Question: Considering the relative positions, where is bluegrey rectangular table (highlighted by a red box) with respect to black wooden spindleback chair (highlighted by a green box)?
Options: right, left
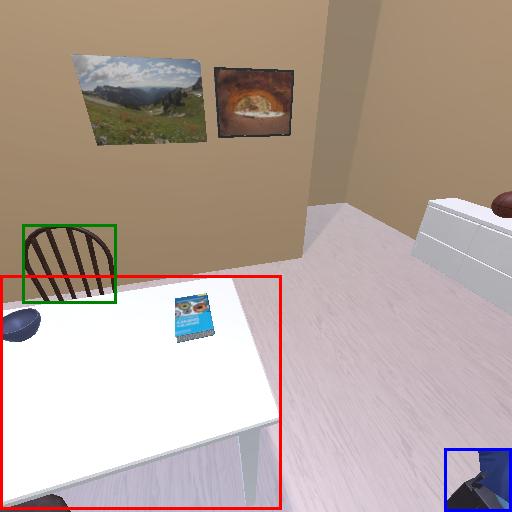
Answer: right